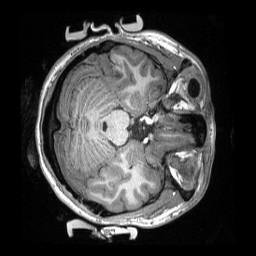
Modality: T1w
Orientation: axial
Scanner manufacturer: siemens
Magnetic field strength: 3 T
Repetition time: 2.3 s
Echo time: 0.00308 s